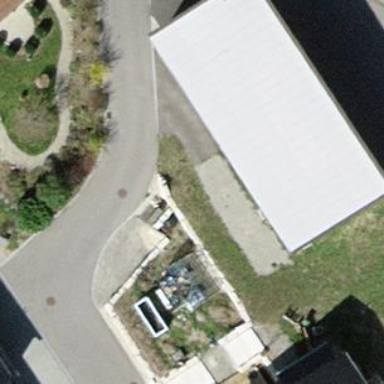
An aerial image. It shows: Warehouse with flat roof.